Question: I am working on java Paint Component and an empty glass Image as below. My idea is to paint this image with paint color according to percentages given by user. For example, if user put 50% input to my jframe program it will output glass images below with half full colored. I am new to graphic java and how can we do that.
i am thinking of using fillRect(x,y,w,h) as paint graphic but how can i made the calculation given by user, use it on paint fillRect() and display glass fill with graphic accordingly?
What calculation on fillRect() i can apply on this?

-
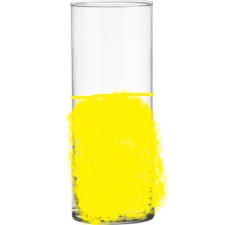
Answer: The x an width of the drawn rectangle will be constant. So have these constants. (I just trial and error'ed these values
'''
private static final int GLASS_WIDTH = 75;
private static final int GLASS_X = 75;
'''
So you only need to calculate the y and height values for the rectangle. For that I used a few helper constants
'''
private static final int HORIZON = 210;
private static final int GLASS_Y_TOP = 10;
private static final int GLASS_HEIGHT = HORIZON - GLASS_Y_TOP;
'''
The 'HORIZON' is the bottom most part of the rectangle, the 'GLASS_Y_TOP' is the peak of the rectangle at it highest point, and 'GLASS_HEIGHT' is 100% of the rectangle.
Knowing these things, I'm able to calculate create a rectangle at 100%
'''
private double glassY = GLASS_Y_TOP;
private double rectHeight = GLASS_HEIGHT;
...
rect = new Rectangle2D.Double(GLASS_X, glassY, GLASS_WIDTH, rectHeight);
'''
The two new variables 'glassY' and 'rectHeight' are your values you need to change when the user input value changes. You can see an implementation of that in the method call to change the values, based off the value passed from the 'JSpinner'
'''
private void calculateGlassValues(int value) {
rectHeight = GLASS_HEIGHT * (value / 100.0);
glassY = HORIZON - rectHeight;
rect.setRect(GLASS_X, glassY, GLASS_WIDTH, rectHeight);
System.out.print(rect.getBounds());
}
'''
---
Final product

'''
import java.awt.BorderLayout;
import java.awt.Color;
import java.awt.Dimension;
import java.awt.Graphics;
import java.awt.Graphics2D;
import java.awt.geom.Rectangle2D;
import java.awt.image.BufferedImage;
import java.io.IOException;
import java.net.URL;
import javax.imageio.ImageIO;
import javax.swing.JFrame;
import javax.swing.JPanel;
import javax.swing.JSpinner;
import javax.swing.SpinnerNumberModel;
import javax.swing.SwingUtilities;
import javax.swing.event.ChangeEvent;
import javax.swing.event.ChangeListener;
public class PaintPercentImage extends JPanel {
private static final int GLASS_WIDTH = 75;
private static final int GLASS_X = 75;
private static final int HORIZON = 210;
private static final int GLASS_Y_TOP = 10;
private static final int GLASS_HEIGHT = HORIZON - GLASS_Y_TOP;
private double glassY = GLASS_Y_TOP;
private double rectHeight = GLASS_HEIGHT;
private BufferedImage image;
private Rectangle2D rect;
private int imageWidth;
private int imageHeight;
private static JSpinner spinner;
public PaintPercentImage() {
try {
image = ImageIO.read(new URL("http://i.stack.imgur.com/G4IEu.jpg"));
imageWidth = image.getWidth();
imageHeight = image.getHeight();
System.out.println(imageHeight);
} catch (IOException e) {
e.printStackTrace();
}
rect = new Rectangle2D.Double(GLASS_X, glassY, GLASS_WIDTH, rectHeight);
spinner = createSpinner();
}
private JSpinner createSpinner() {
final JSpinner spinner = new JSpinner();
SpinnerNumberModel model = new SpinnerNumberModel(100, 0, 100, 1);
spinner.setModel(model);
spinner.addChangeListener(new ChangeListener() {
@Override
public void stateChanged(ChangeEvent e) {
int value = (Integer) spinner.getModel().getValue();
calculateGlassValues(value);
System.out.println(value);
repaint();
}
});
return spinner;
}
private void calculateGlassValues(int value) {
rectHeight = GLASS_HEIGHT * (value / 100.0);
glassY = HORIZON - rectHeight;
rect.setRect(GLASS_X, glassY, GLASS_WIDTH, rectHeight);
System.out.print(rect.getBounds());
}
@Override
protected void paintComponent(Graphics g) {
super.paintComponent(g);
Graphics2D g2 = (Graphics2D) g;
g2.drawImage(image, 0, 0, imageWidth, imageHeight, this);
g2.setPaint(Color.YELLOW);
g2.fill(rect);
}
@Override
public Dimension getPreferredSize() {
return new Dimension(imageWidth, imageHeight);
}
public static void showGui() {
JFrame frame = new JFrame();
frame.add(new PaintPercentImage());
frame.add(spinner, BorderLayout.NORTH);
frame.setDefaultCloseOperation(JFrame.EXIT_ON_CLOSE);
frame.pack();
frame.setLocationRelativeTo(null);
frame.setVisible(true);
}
public static void main(String[] args) {
SwingUtilities.invokeLater(new Runnable() {
public void run() {
showGui();
}
});
}
}
'''